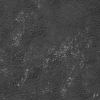
Atmospheric dust classification: not_dusty